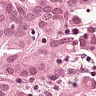
Metastatic tissue present: yes